Question: I'm trying to divide a border with a background image. I don't know if this is even possible this way. Hopefully somebody can help me figure out a good clean way to achieve this.

I'm trying to get the bottom one and that top one is what I have right now.
'''
.tinybanner h1 {
padding-bottom: 0.5em;
margin-bottom: 50px;
border-bottom: 1px solid $green;
display: inline-block;
@include adjust-font-size-to(24px);
background: url('images/tinybanner.png') center bottom no-repeat;
}
'''
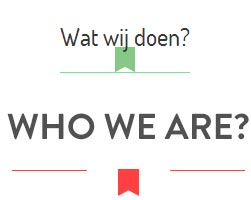
Answer: By using the pseudo-selector ':after', you can add an element after every h1:
'''
h1 {
padding-bottom: 0.5em;
margin-bottom: 50px;
border-bottom: 1px solid green;
display: inline-block;
position: relative;
}
h1:after {
position: absolute;
left: 50%; /* center the element */
margin-left: -15px; /* shift left by (width+border)/2 */
display: block;
content: '';
width: 20px;
height: 20px;
background: green; /* this can of course be a background image, too */
border: 10px solid white; /* adds a gap to the left and right */
}
'''
The reason why I like this approach is because it degrades nicely. If your browser doesn't support the ':after' pseudo-selector, you are still left with the border underneath the header (because it is set on the 'h1', not the pseudo element) and don't see a dangling background image (because it is set on the 'h1:after').
<URL>